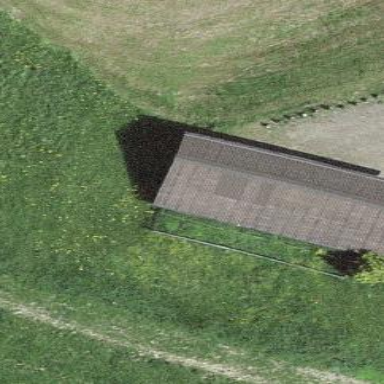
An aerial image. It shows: Shed.